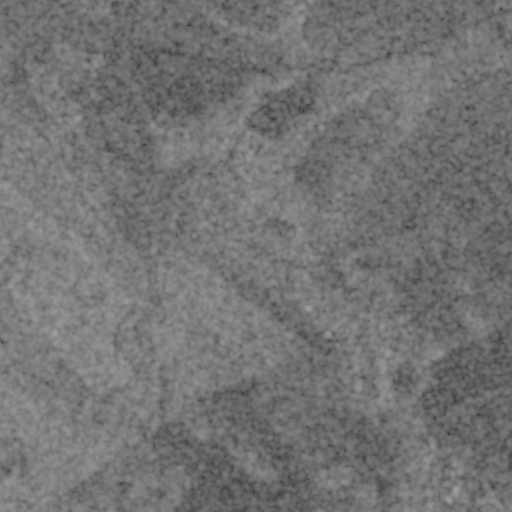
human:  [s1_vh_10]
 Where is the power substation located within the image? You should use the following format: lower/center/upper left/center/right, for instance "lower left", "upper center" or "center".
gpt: The power substation is located in the upper left of the image.
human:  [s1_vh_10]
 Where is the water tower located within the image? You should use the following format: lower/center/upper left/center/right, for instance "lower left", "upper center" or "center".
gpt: The water tower is located in the lower right of the image.
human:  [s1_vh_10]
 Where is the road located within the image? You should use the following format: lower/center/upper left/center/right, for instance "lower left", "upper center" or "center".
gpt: There is no road in the image.

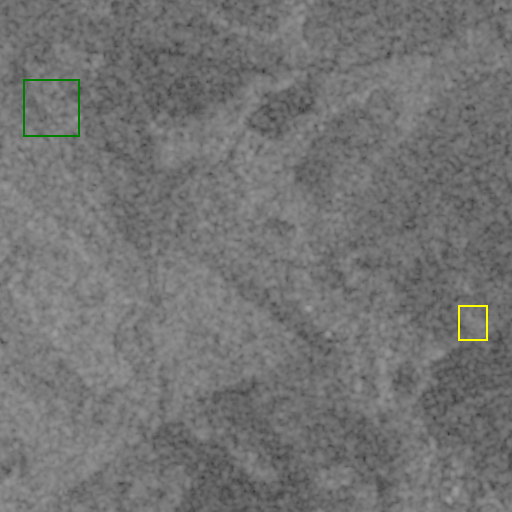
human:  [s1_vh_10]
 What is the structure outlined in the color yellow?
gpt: The structure outlined in yellow is a park.
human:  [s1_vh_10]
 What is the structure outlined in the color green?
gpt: The structure outlined in green is a power substation.
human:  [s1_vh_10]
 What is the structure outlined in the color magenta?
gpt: There is no magenta outline.